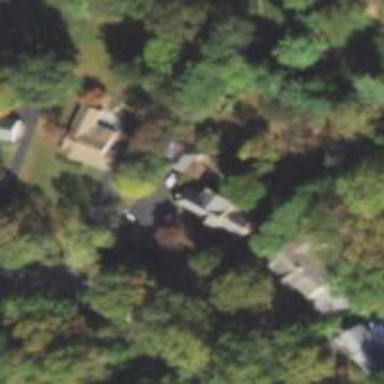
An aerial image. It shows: Driveway.